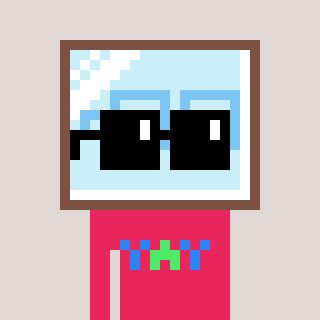
a pixel art character with square black sunglasses, a mirror-shaped head and a redpinkish-colored body on a warm background